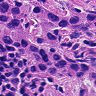
Metastatic tissue present: yes